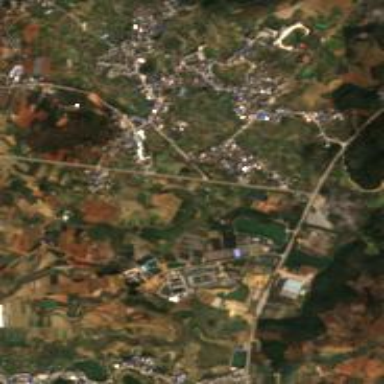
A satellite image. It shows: Ethnic township within town.